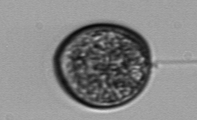
Label: Prorocentrum